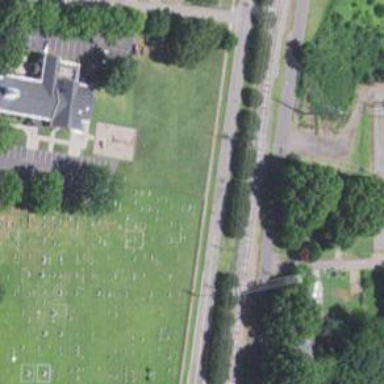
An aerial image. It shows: Cemetery.